Question: i am trying to implement passbook web service in symfony2 and following this <URL> and my controller looks like this
'''
if ($form->isValid()) {
// Create an event ticket
$pass = new EventTicket("<PHONE>", "The Beat Goes On");
$pass->setBackgroundColor('rgb(60, 65, 76)');
$pass->setLogoText('Apple Inc.');
// Create pass structure
$structure = new Structure();
// Add primary field
$primary = new Field('event', 'The Beat Goes On');
$primary->setLabel('Event');
$structure->addPrimaryField($primary);
// Add secondary field
$secondary = new Field('location', 'Moscone West');
$secondary->setLabel('Location');
$structure->addSecondaryField($secondary);
// Add auxiliary field
$auxiliary = new Field('datetime', '2013-04-15 @10:25');
$auxiliary->setLabel('Date & Time');
$structure->addAuxiliaryField($auxiliary);
// Add icon image
$icon = new Image('appassBundle/Resources/Images/icon.png', 'icon');
$pass->addImage($icon);
// Set pass structure
$pass->setStructure($structure);
// Add barcode
$barcode = new Barcode(Barcode::TYPE_QR, 'barcodeMessage');
$pass->setBarcode($barcode);
// Create pass factory instance
$factory = new PassFactory('pass.dk.mcoupons.mcoupon', '9W6X83AQ63', 'KA Innovation ApS', '%kernel.root_dir%/Resources/certificates/certificate.p12', 'hestmink09', '%kernel.root_dir%/Resources/certificates/applewwdrca.pem');
$factory->setOutputPath('%kernel.root_dir%/logs/pkpass');
$factory->package($pass);
//$em = $this->getDoctrine()->getEntityManager();
//$em->persist($task);
//$em->flush();
echo 'pass generated ';
return $this->render('apbappassBundle:Default:index.html.twig');
}
'''
but it is giving me this error
> SplFileObject::__construct(appassBundle/Resources/Images/icon.png): failed to open stream: No such file or directory
500 Internal Server Error - RuntimeException
i have tried different ways to give the path but failed.
here is the hierarchy or folder structure where my images are stored

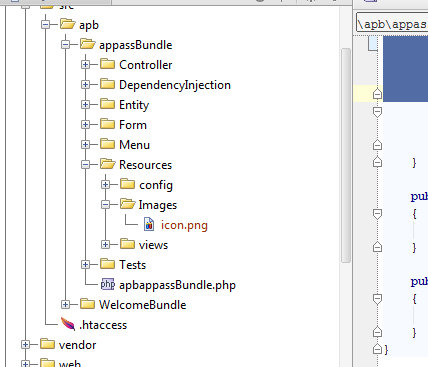
Answer: Try
'''
$icon = new Image('%kernel.root_dir%/appassBundle/Resources/Images/icon.png', 'icon');
'''
Or maybe:
'''
$iconPath = $this->get('kernel')->getRootDir().'/appassBundle/Resources/Images/icon.png';
$icon = new Image($iconPath, 'icon');
'''
Or similar, I don't see whole structure of your project.